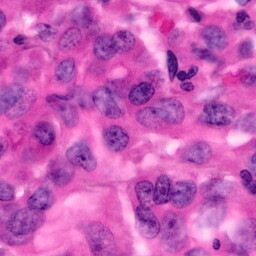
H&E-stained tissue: Pancreatic